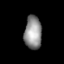
Tissue: lung
Cell type: Fibroblasts
Senescence score: 0.5768
Nuclear area (px): 562
Mean DAPI intensity: 143.632